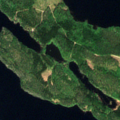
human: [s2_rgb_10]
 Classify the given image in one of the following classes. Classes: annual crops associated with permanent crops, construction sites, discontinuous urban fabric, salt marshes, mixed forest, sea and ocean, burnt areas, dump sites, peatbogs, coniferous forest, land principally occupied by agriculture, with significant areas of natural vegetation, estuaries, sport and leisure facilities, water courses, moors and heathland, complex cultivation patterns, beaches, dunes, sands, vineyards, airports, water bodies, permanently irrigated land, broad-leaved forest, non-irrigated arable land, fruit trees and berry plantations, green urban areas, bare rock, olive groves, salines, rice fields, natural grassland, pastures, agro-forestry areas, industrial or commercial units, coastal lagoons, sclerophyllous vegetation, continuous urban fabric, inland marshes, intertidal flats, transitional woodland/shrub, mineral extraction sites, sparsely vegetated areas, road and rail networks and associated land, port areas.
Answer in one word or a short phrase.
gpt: coniferous forest, mixed forest, water bodies